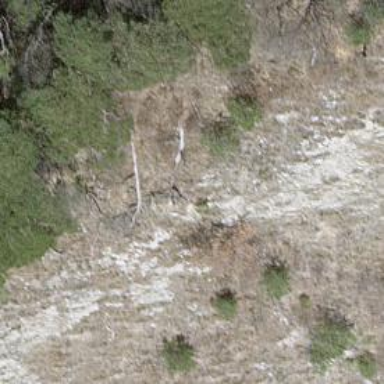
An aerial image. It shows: Cliff in nature.